Field crop: maize
Growth stage: 2
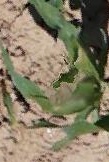
Species: maize